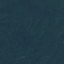
Land use / land cover class: Forest